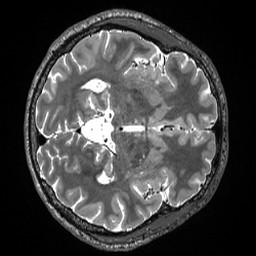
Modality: T2w
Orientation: axial
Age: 40
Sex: male
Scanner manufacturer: siemens
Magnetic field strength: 3 T
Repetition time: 3.2 s
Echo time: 0.563 s